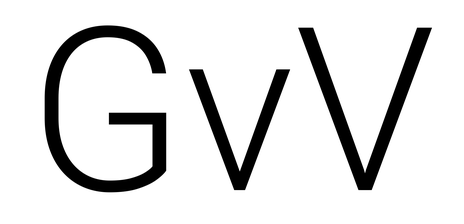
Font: Roboto_Light